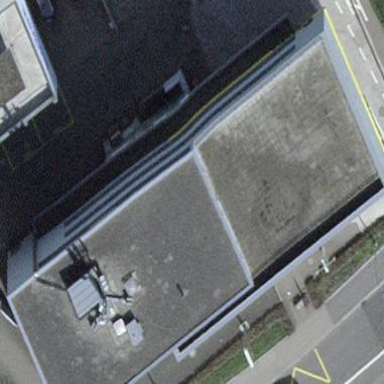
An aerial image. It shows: Industrial building.